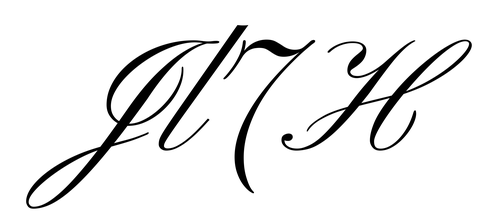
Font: PinyonScript-Regular